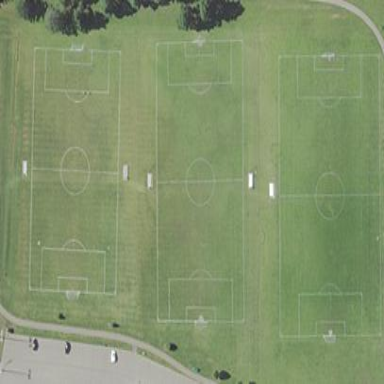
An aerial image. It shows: Soccer pitch with grass surface for leisure land.